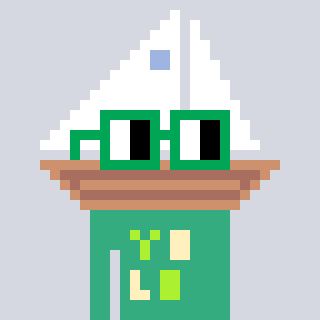
a pixel art character with square green glasses, a sailboat-shaped head and a teal-colored body on a cool background